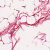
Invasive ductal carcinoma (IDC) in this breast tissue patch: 0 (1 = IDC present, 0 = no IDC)